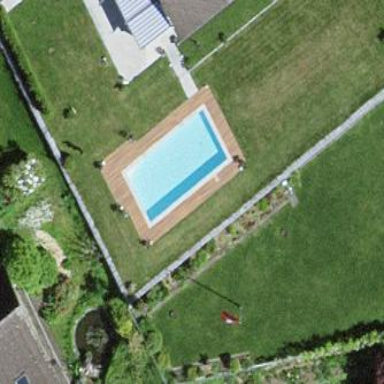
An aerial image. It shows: Swimming pool located in leisure land.